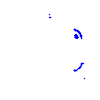
Particle: kaon